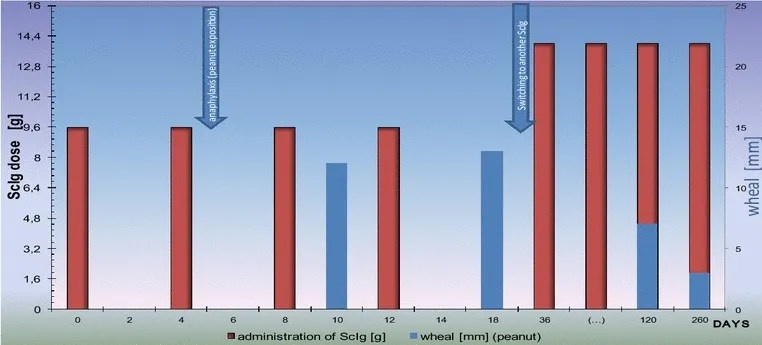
Passive type I (anaphylactic) reaction after ongoing sensitization during initial subcutaneous immunoglobulins repacement therapy. Timeline of two CVID patients receiving initial ScIg therapy. Negative skin test before, but positive after replacement therapy with Subcuvia. Was presented. B; Patient with anaphylaxis after peanut exposition during home-based self-administration of ScIg. ScIg home administration, and "take peanut home" messages of guidelines may be the cause of anaphylactic complication. Noteworthy, still positive test with the gradual decrease of wheal was observed after switching ScIg product (Subcuvia. Withdrawal) to another one (Hizentra ). The first product contains IgE, the other:does not.
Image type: chart (chart)